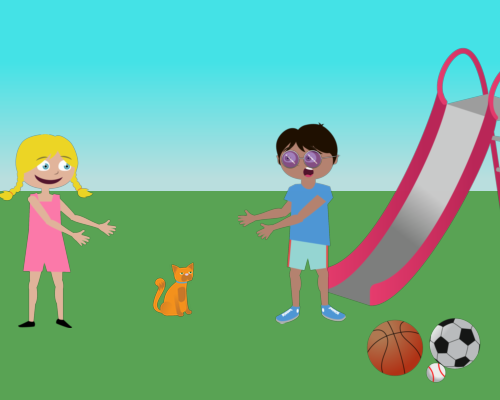
Left to right Large girl, faces right, smiling, arms out, neck at horizon, pigtail at left edge. Small cat, faces right, same level as girl. Large boy, faces girl, mouth open, arms out, purple glasses. Large slide, faces left, half of rungs off right edge, slide ends behind boy. Soccer ball at right edge in front of slide. Basketball just left of soccer ball. Baseball between and below them.